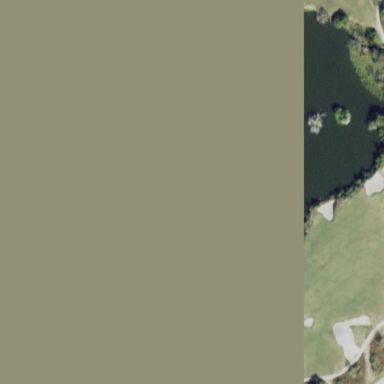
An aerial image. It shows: Water hazard on golf course.